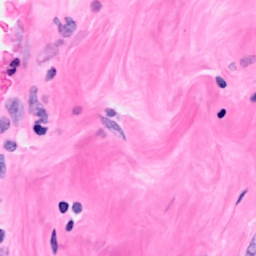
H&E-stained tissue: Breast